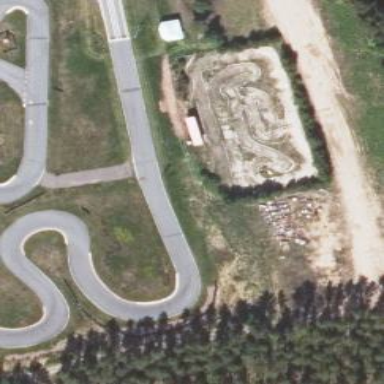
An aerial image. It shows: Unpaved raceway.